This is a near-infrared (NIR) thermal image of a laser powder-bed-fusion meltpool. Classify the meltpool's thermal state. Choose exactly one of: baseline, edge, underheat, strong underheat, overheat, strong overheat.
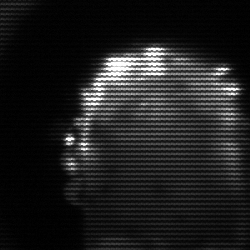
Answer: baseline